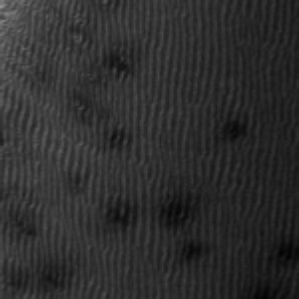
Label: frost